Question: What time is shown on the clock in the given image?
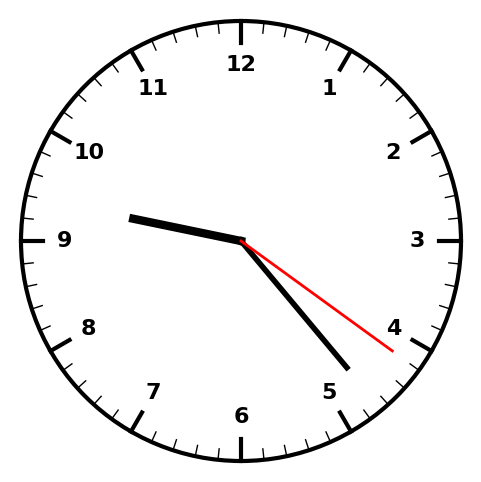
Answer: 09:23:21